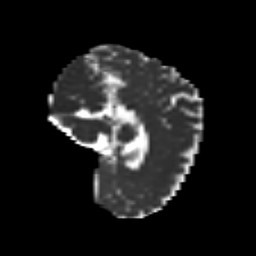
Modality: MD
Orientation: sagittal
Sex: female
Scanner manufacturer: siemens
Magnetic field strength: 3 T
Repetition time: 5 s
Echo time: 0.071 s